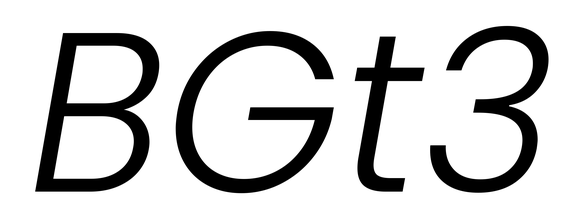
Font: Poppins-LightItalic